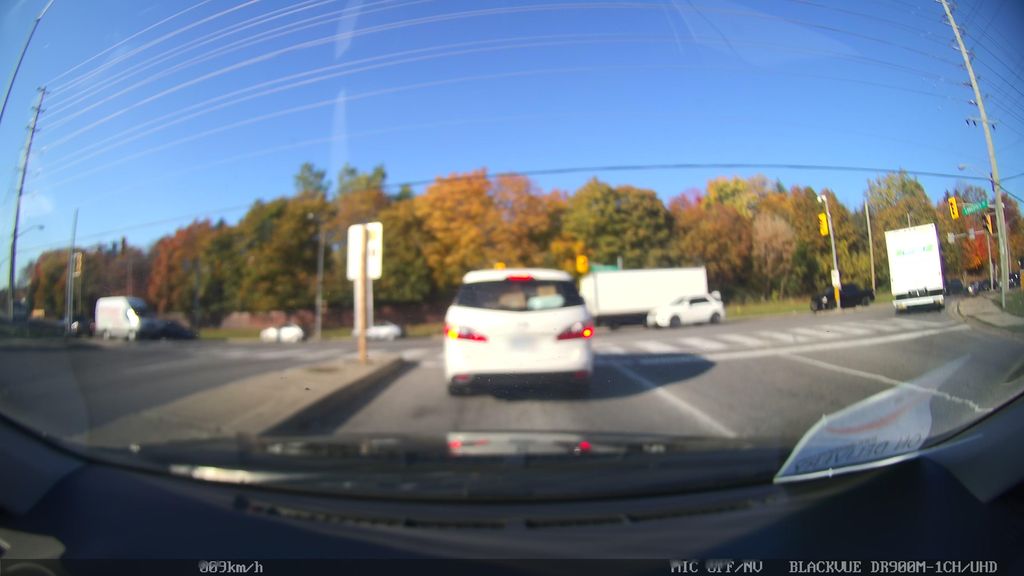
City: toronto